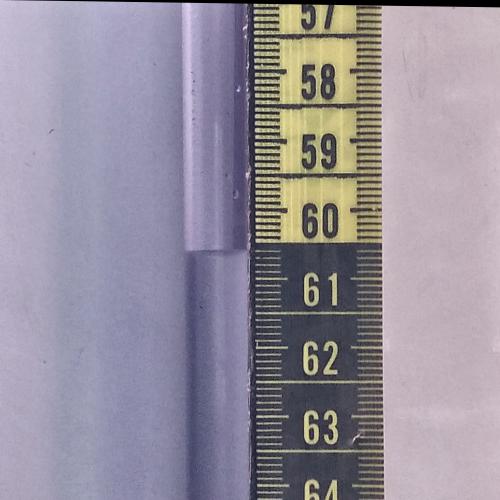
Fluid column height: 60.6 cm